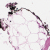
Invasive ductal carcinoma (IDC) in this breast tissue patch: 0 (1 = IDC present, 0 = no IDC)